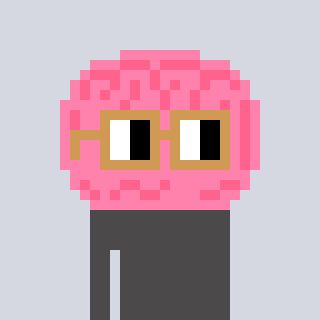
a pixel art character with square brown glasses, a brain-shaped head and a grayscale-colored body on a cool background